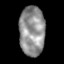
Tissue: skin
Cell type: T cells
Senescence score: 0.2647
Nuclear area (px): 1238
Mean DAPI intensity: 145.422